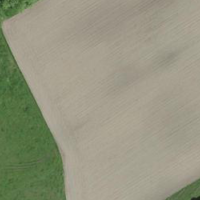
EUNIS habitat code: 52
Species observed at this site:
Cardamine pratensis